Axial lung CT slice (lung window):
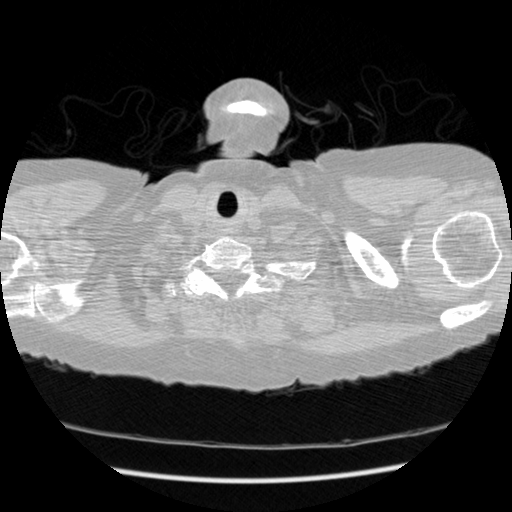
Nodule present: no